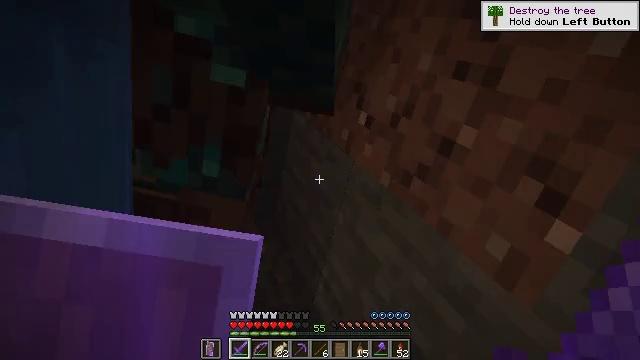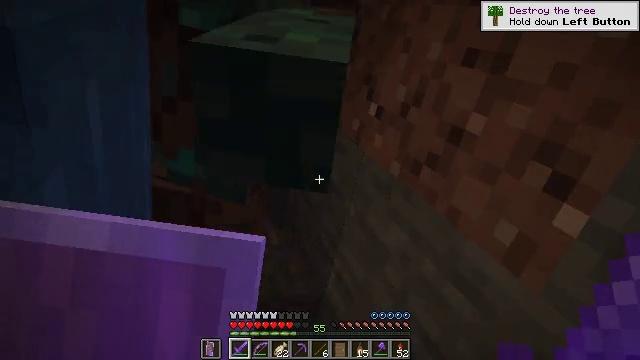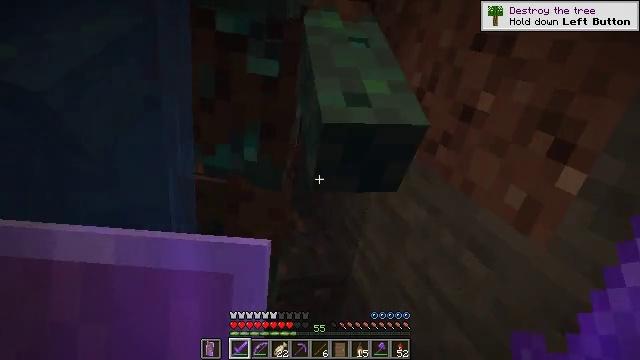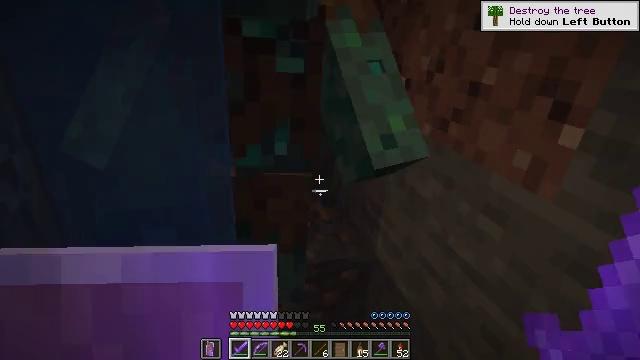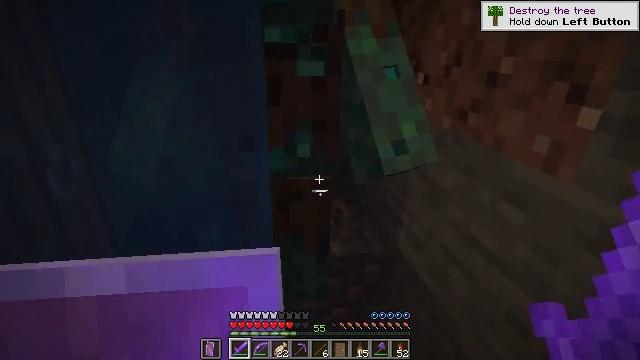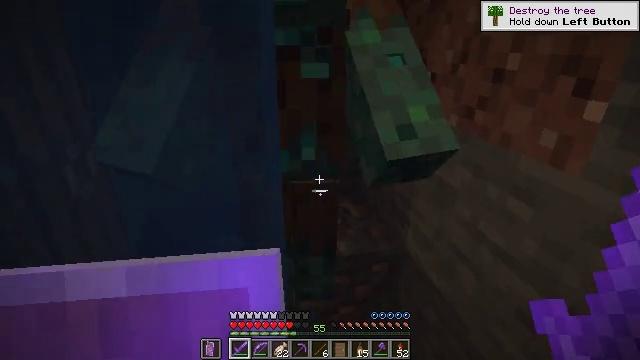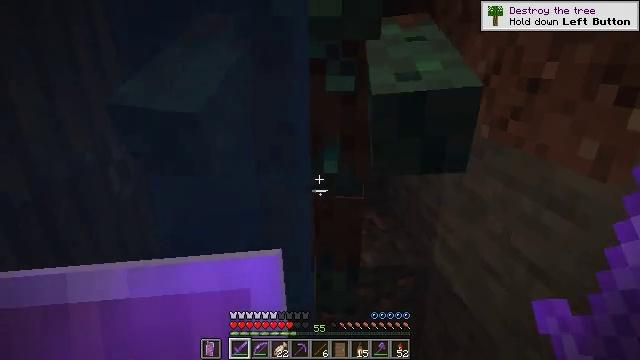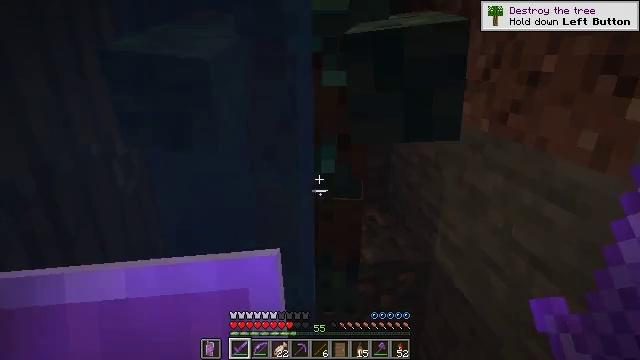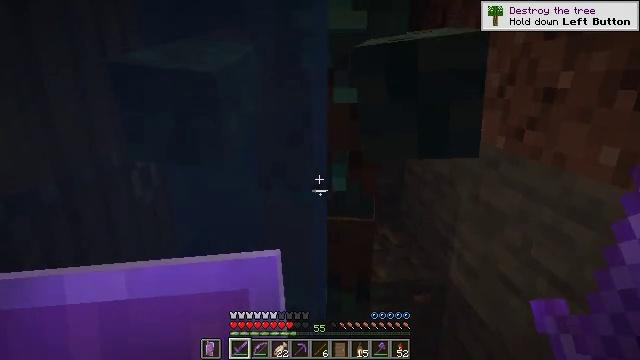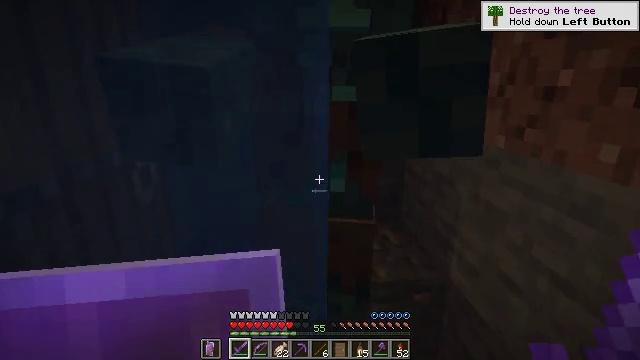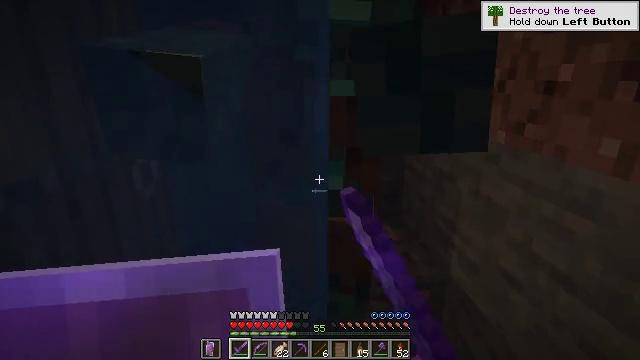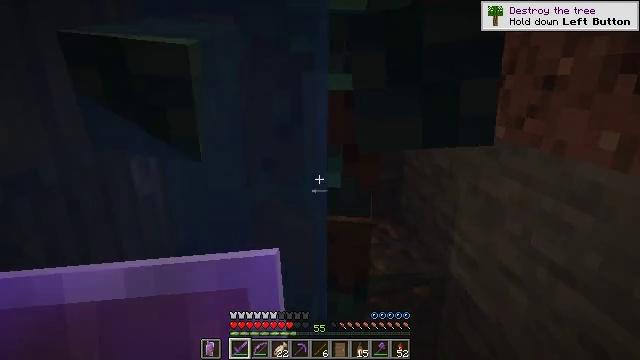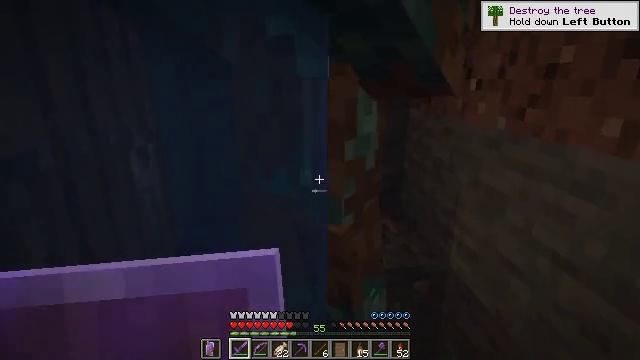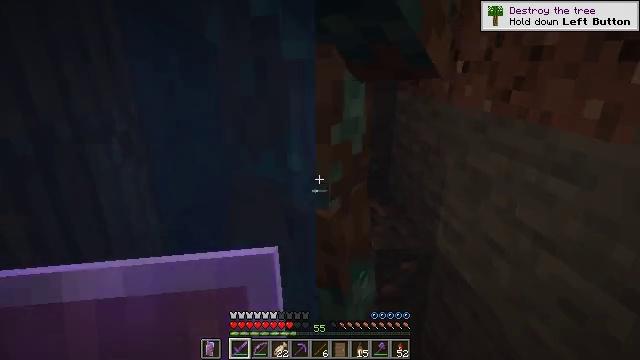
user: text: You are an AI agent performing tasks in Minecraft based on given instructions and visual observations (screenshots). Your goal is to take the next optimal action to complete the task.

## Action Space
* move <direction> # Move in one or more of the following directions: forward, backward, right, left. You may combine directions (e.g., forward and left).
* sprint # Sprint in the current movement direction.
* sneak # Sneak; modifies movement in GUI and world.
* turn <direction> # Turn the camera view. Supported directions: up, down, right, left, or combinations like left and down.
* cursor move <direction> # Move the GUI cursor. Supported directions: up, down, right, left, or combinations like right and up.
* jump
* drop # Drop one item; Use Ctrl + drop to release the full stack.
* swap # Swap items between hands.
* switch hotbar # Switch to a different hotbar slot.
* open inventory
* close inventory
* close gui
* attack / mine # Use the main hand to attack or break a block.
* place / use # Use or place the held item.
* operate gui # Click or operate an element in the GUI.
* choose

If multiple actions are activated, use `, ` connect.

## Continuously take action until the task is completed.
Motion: motion action
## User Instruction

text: Battle with a drowned.
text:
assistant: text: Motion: turn left and down
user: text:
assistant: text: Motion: turn left
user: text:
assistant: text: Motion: turn left
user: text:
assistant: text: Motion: turn left
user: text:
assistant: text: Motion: turn left
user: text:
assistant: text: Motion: turn left and up
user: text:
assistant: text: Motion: no_op
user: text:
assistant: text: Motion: turn left and up
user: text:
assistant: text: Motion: attack / mine
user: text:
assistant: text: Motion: attack / mine
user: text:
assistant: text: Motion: attack / mine
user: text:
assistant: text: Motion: attack / mine
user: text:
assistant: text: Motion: turn right and down, attack / mine
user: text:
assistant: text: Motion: no_op